Interaction volume radius: 10 \u00c5
Interaction volume height: 20 \u00c5
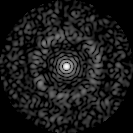
Disorder parameter: 0.8227